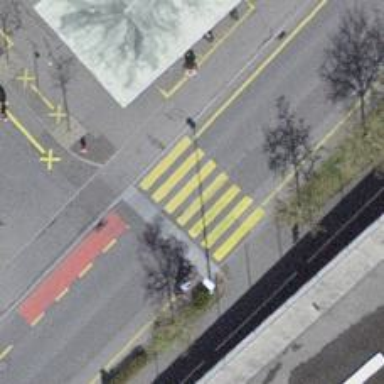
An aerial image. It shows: Pedestrian crossing with zebra markings on footway.